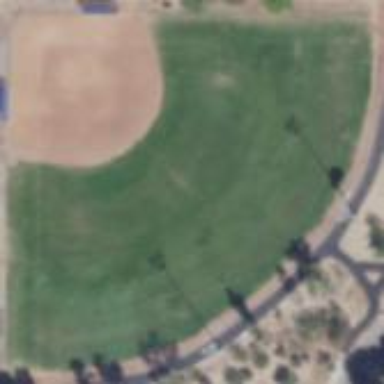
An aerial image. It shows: Baseball pitch for leisure land.